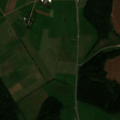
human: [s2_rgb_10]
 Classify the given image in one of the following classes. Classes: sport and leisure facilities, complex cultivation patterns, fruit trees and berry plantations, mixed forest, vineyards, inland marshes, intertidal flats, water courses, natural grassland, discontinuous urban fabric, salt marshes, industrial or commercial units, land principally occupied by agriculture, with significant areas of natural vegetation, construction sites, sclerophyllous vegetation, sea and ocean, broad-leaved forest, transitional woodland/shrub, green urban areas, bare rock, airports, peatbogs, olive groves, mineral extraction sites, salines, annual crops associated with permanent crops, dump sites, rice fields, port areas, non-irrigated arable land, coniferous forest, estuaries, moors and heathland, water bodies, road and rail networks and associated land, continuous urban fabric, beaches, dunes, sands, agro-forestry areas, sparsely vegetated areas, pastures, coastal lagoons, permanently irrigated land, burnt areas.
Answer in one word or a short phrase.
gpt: non-irrigated arable land, pastures, complex cultivation patterns, mixed forest